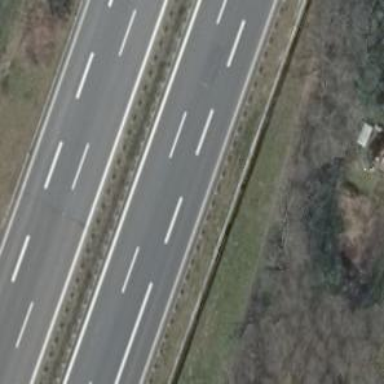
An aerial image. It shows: Asphalt motorway.